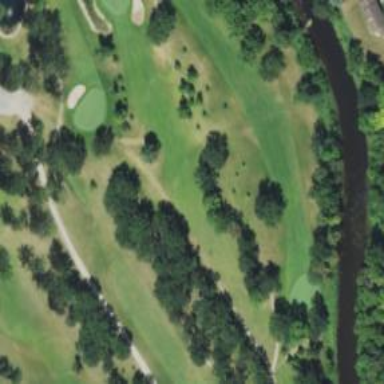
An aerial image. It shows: Golf fairway in the image.